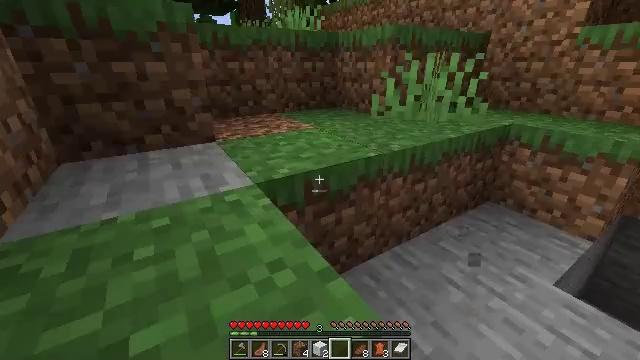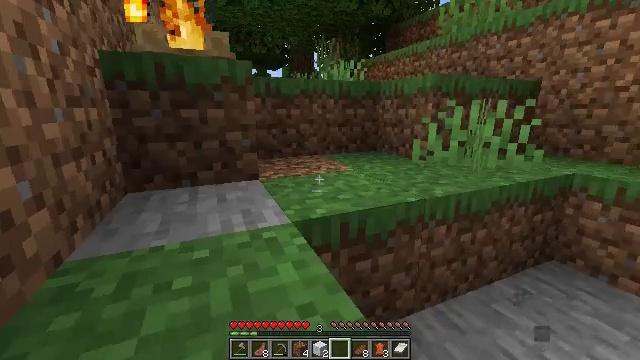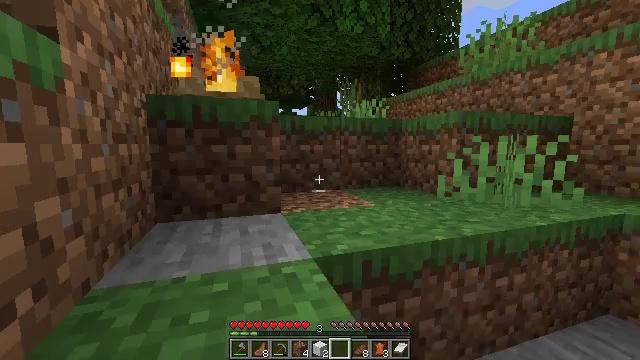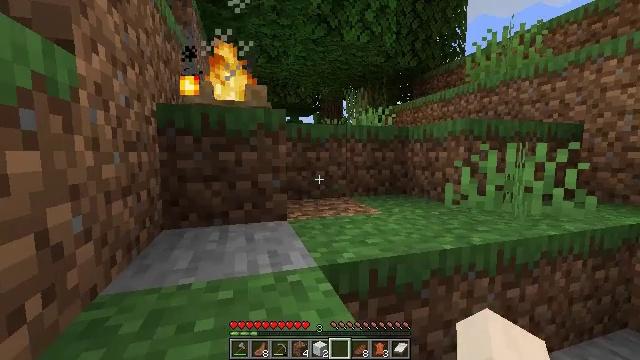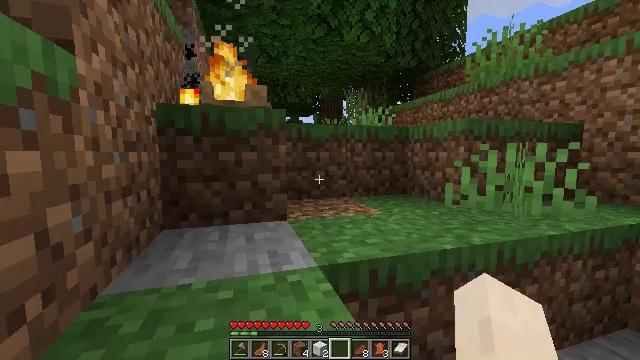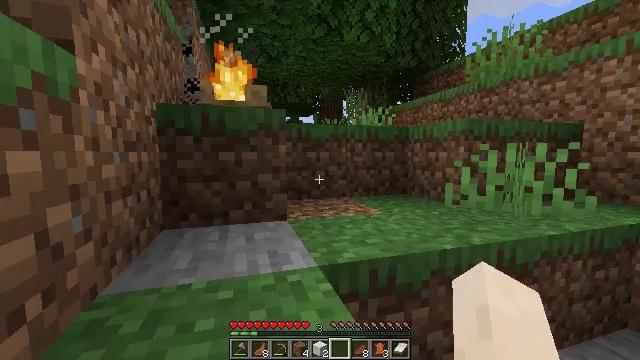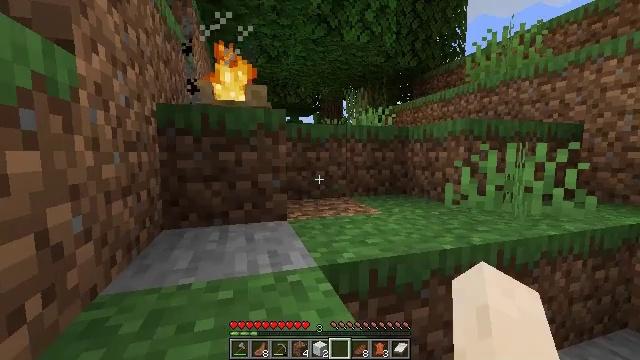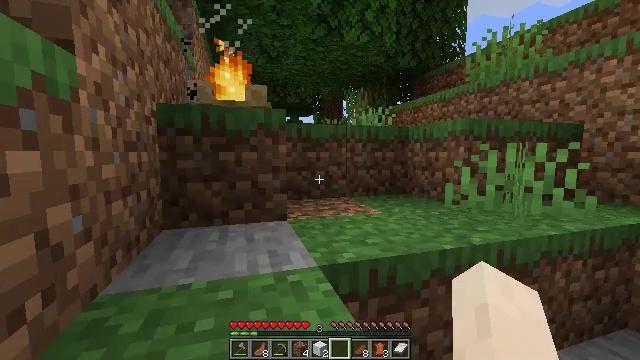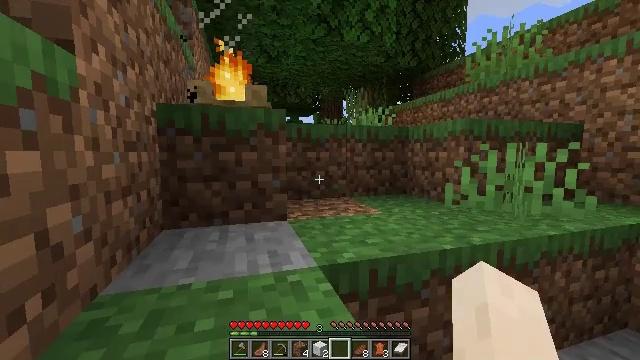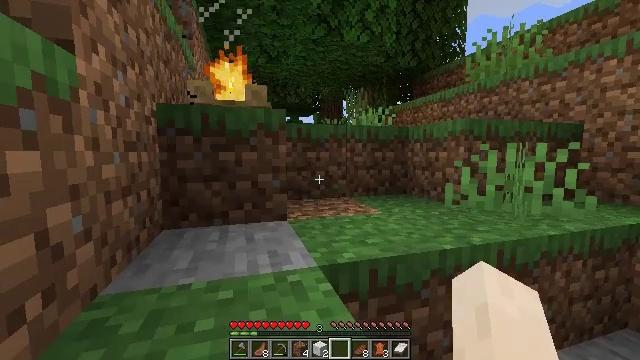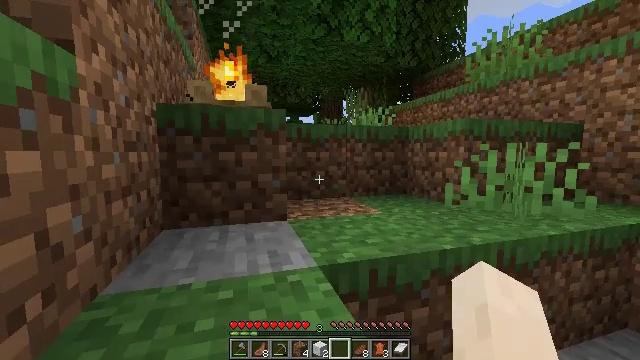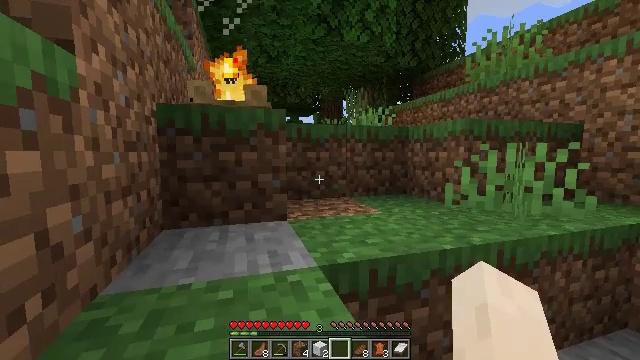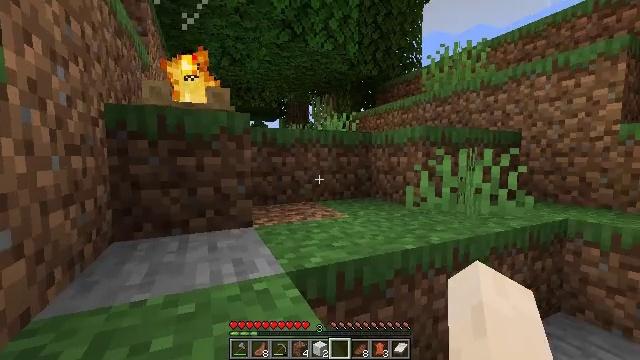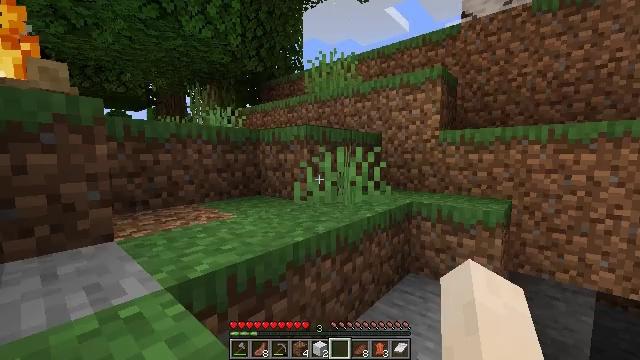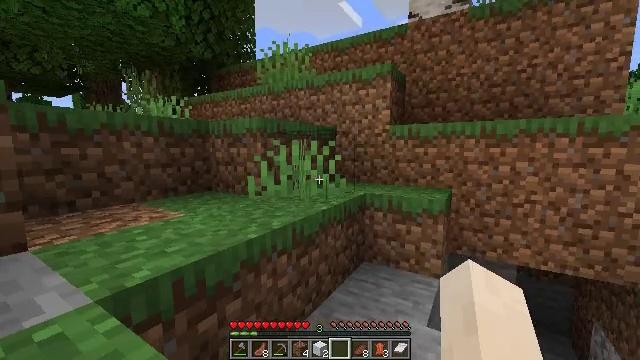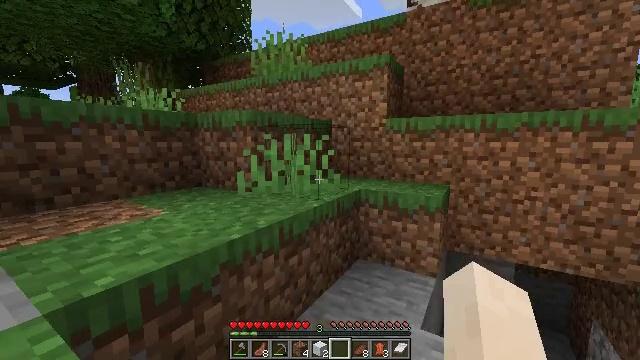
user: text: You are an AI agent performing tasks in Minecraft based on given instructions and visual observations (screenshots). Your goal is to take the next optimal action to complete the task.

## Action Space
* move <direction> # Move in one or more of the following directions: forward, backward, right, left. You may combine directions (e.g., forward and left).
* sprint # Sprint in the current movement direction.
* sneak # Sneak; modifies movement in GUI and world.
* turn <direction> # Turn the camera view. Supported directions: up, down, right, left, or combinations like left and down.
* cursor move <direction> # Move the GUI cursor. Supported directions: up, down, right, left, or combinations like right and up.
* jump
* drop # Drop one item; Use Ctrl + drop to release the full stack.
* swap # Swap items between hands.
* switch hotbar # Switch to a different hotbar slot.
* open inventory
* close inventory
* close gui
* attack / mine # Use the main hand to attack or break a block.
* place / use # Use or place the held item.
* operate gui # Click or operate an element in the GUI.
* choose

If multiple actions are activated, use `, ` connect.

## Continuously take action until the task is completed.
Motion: motion action
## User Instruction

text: Disassemble the campfire for reuse.
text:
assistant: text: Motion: turn left and up
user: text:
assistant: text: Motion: turn left and up
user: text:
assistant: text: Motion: turn left and up, use / place
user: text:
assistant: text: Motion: use / place
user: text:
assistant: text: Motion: use / place
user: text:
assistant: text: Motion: use / place
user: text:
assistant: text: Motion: no_op
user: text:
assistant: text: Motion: use / place
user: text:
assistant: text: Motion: use / place
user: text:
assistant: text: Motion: use / place
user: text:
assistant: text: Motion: no_op
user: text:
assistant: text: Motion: turn right and up
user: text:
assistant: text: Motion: turn right
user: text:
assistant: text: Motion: move forward, turn right and down
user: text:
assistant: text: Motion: move forward, turn down
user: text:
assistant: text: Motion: move forward
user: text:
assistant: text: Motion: move forward, turn left, use / place
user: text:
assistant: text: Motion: move forward, turn left, use / place
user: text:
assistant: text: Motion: move forward, turn left and up
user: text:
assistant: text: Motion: move forward
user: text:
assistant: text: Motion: move forward, use / place
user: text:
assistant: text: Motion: move forward, use / place
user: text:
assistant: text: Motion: move forward, use / place
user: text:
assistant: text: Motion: move forward, turn left and down
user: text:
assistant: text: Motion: move forward, turn left and down
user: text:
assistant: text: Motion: move forward and move left, turn left and down
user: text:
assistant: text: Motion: move forward and move left, turn left, jump
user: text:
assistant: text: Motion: move forward and move left, turn left and down, jump
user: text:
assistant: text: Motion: move forward and move left, turn left, jump
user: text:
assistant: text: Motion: move forward, jump